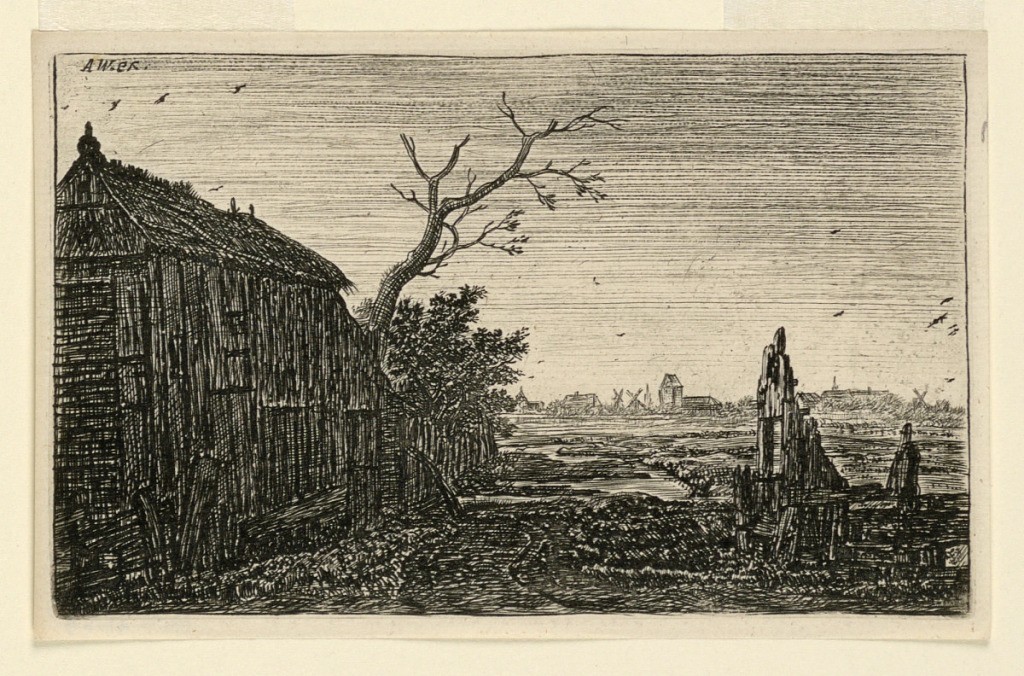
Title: Cottage Near Mud Flats, With Distant Village In the Evening
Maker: Antoni Waterloo, 1618–1677
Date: ca. 1650
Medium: Etching on paper
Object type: Print
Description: A cottage stands in the left foregound, with a ruined building at the right, overlooking mud flats and a distant village with windmills, as seen in the evening light.